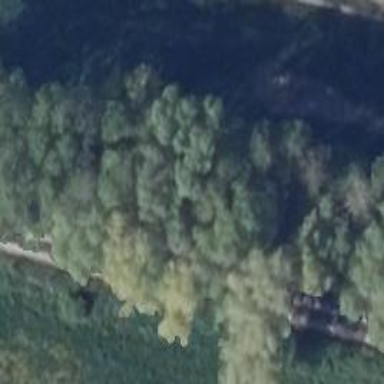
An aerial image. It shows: Row of deciduous broadleaved trees.